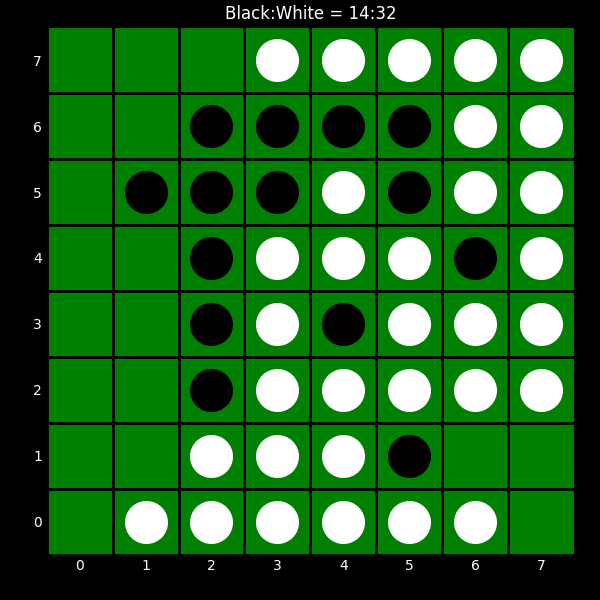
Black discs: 14
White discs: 32